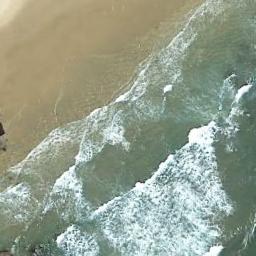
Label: beach